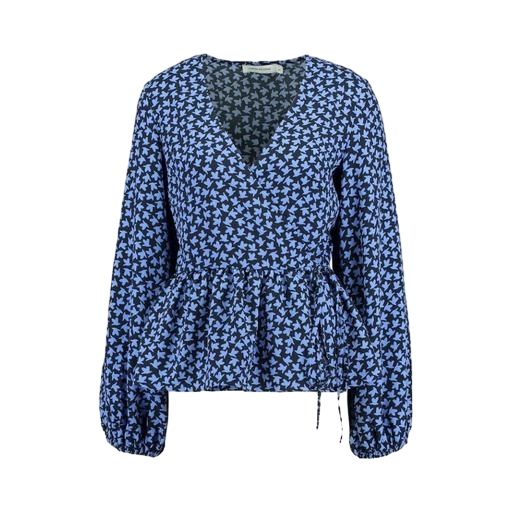
blue floral-print top, blue floral-print shirt, blue printed v-neck peplum top, white background